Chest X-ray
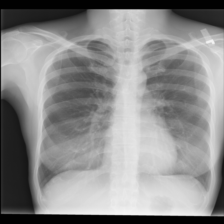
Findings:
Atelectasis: negative
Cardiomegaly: negative
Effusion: negative
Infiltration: negative
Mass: negative
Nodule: negative
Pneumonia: negative
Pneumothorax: negative
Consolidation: negative
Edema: negative
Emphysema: negative
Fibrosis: negative
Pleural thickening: negative
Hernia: negative